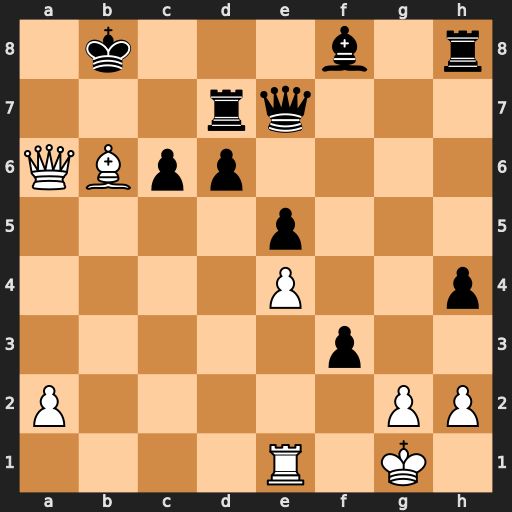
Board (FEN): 1k3b1r/3rq3/QBpp4/4p3/4P2p/5p2/P5PP/4R1K1
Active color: w
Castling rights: -
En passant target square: -
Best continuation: Rb1 Rb7 Ba7+ Kc8 Qxc6+ Qc7 Qe8+